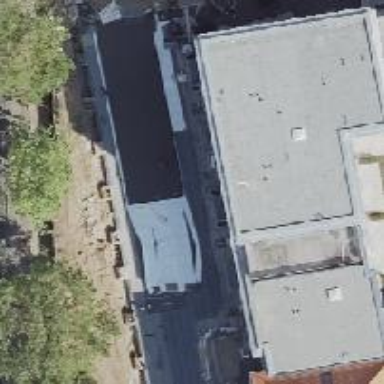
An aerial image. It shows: The image shows part of apartment building.